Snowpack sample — Snodgrass Mountain, Crested Butte, Colorado (2/4/25, 12:06 PM MST)
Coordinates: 38.923, -106.968
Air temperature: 35 °F
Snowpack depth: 80 cm
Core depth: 70 cm
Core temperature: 32 °F
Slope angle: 14°, slope face: 78°
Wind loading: low
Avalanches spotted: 0
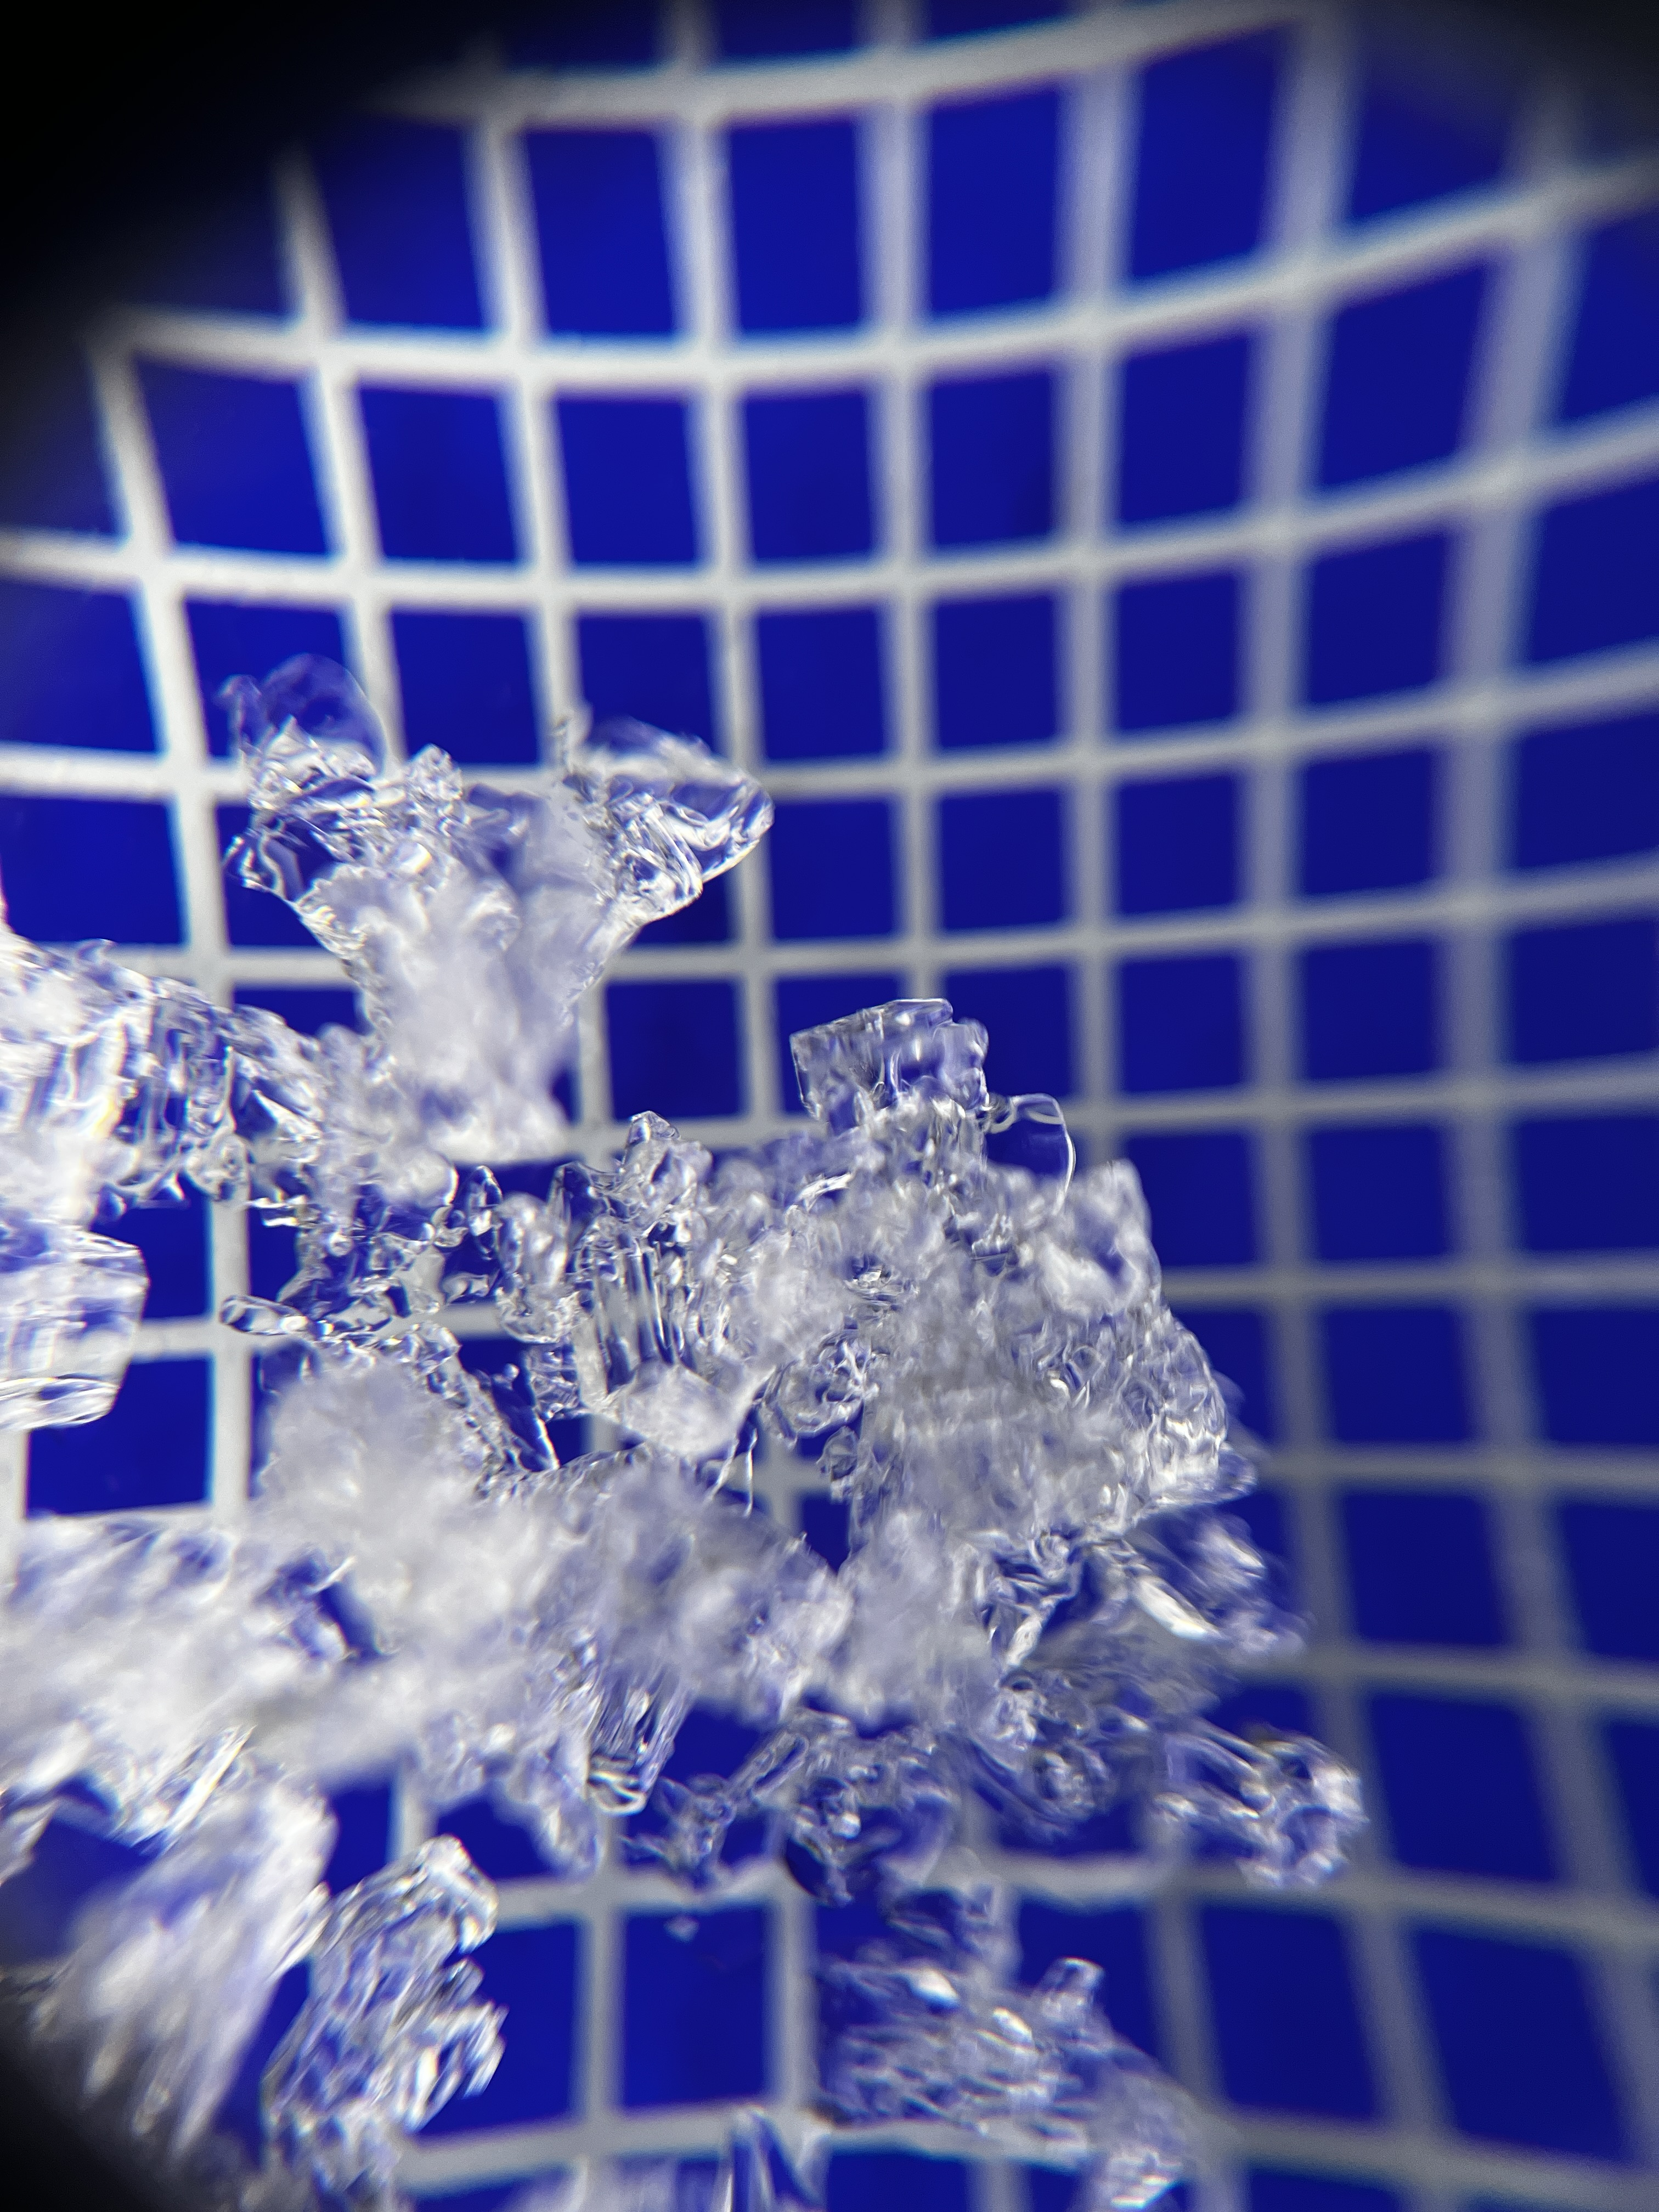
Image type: magnified_profile
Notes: No avalanches nearby, unusually warm weather for the last month reported by residents, Collected 25 yards from treeline